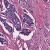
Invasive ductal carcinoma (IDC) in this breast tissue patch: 1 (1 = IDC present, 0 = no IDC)